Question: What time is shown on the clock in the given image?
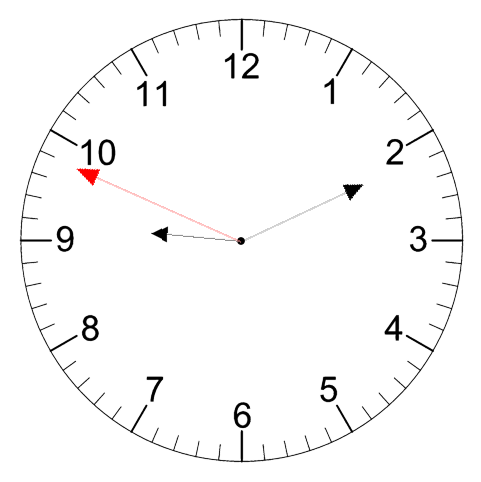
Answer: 09:10:49